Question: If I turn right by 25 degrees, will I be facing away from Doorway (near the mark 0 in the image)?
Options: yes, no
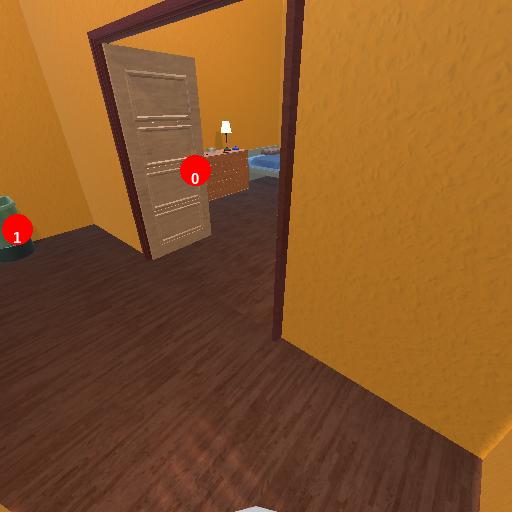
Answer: yes